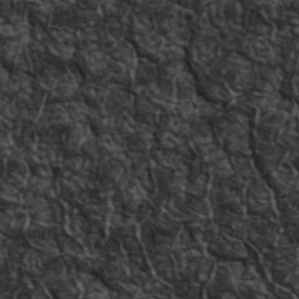
Label: non_frost